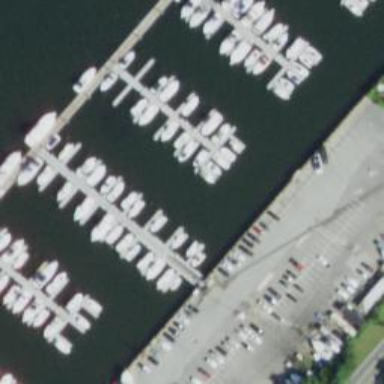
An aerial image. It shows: Pier with mooring facilities.